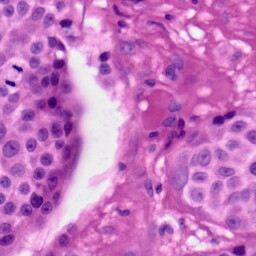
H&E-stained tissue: Skin